Field crop: tomato
Growth stage: 2
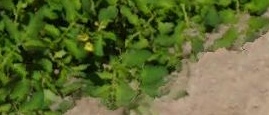
Species: tomato